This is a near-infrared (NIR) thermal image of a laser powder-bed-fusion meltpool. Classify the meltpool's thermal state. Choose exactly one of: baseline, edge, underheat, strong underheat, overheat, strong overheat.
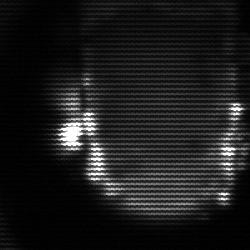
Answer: baseline